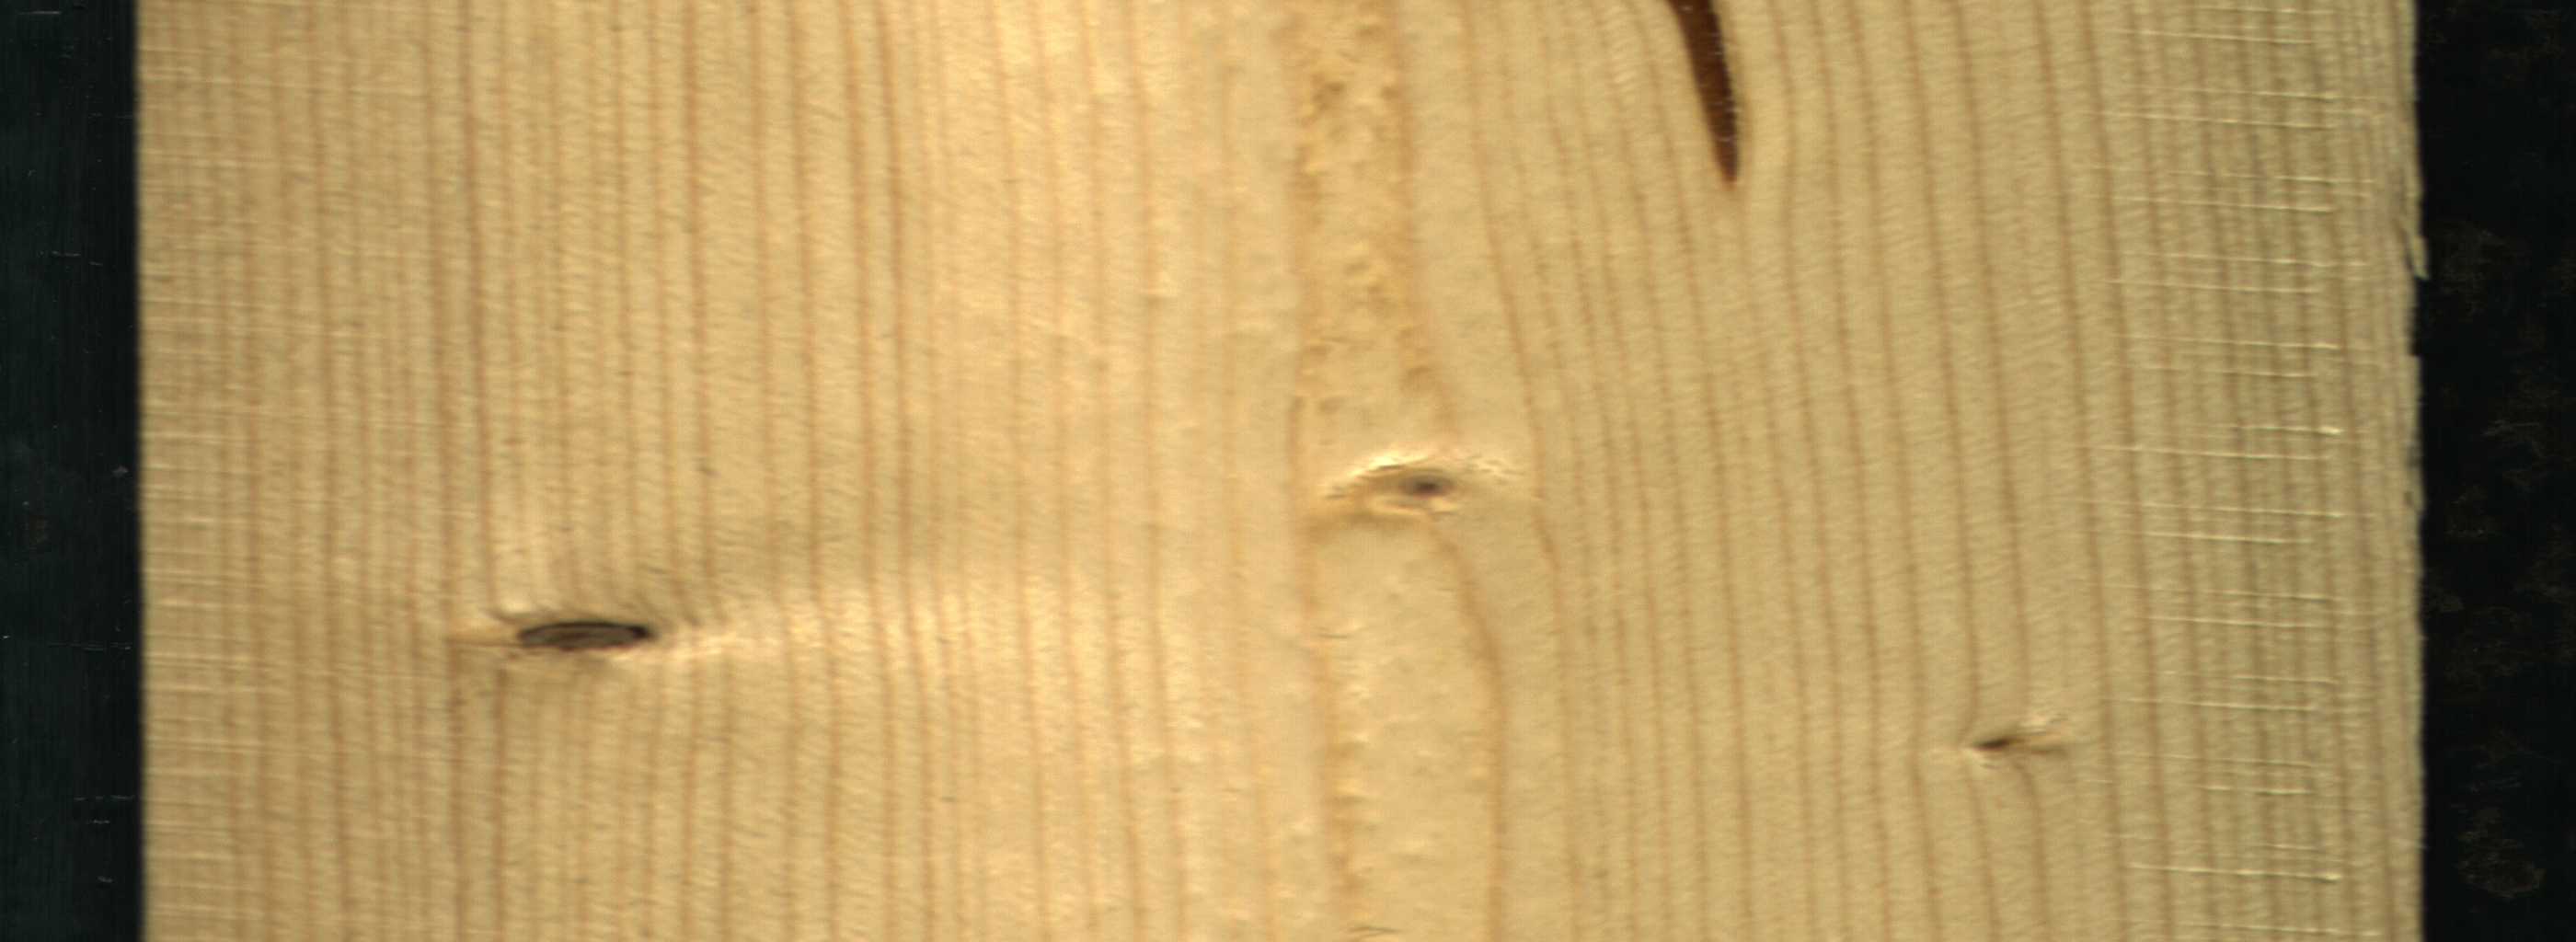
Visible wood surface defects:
resin
Live_Knot
Live_Knot
Live_Knot